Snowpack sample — Loveland Pass, Silver Plume, Colorado, USA (2/11/26, 12:00 PM MST)
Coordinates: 39.663, -105.886
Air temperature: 35 °F
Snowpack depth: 82 cm
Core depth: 20 cm
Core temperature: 17.6 °F
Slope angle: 13°, slope face: 12°
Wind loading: high
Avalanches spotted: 1
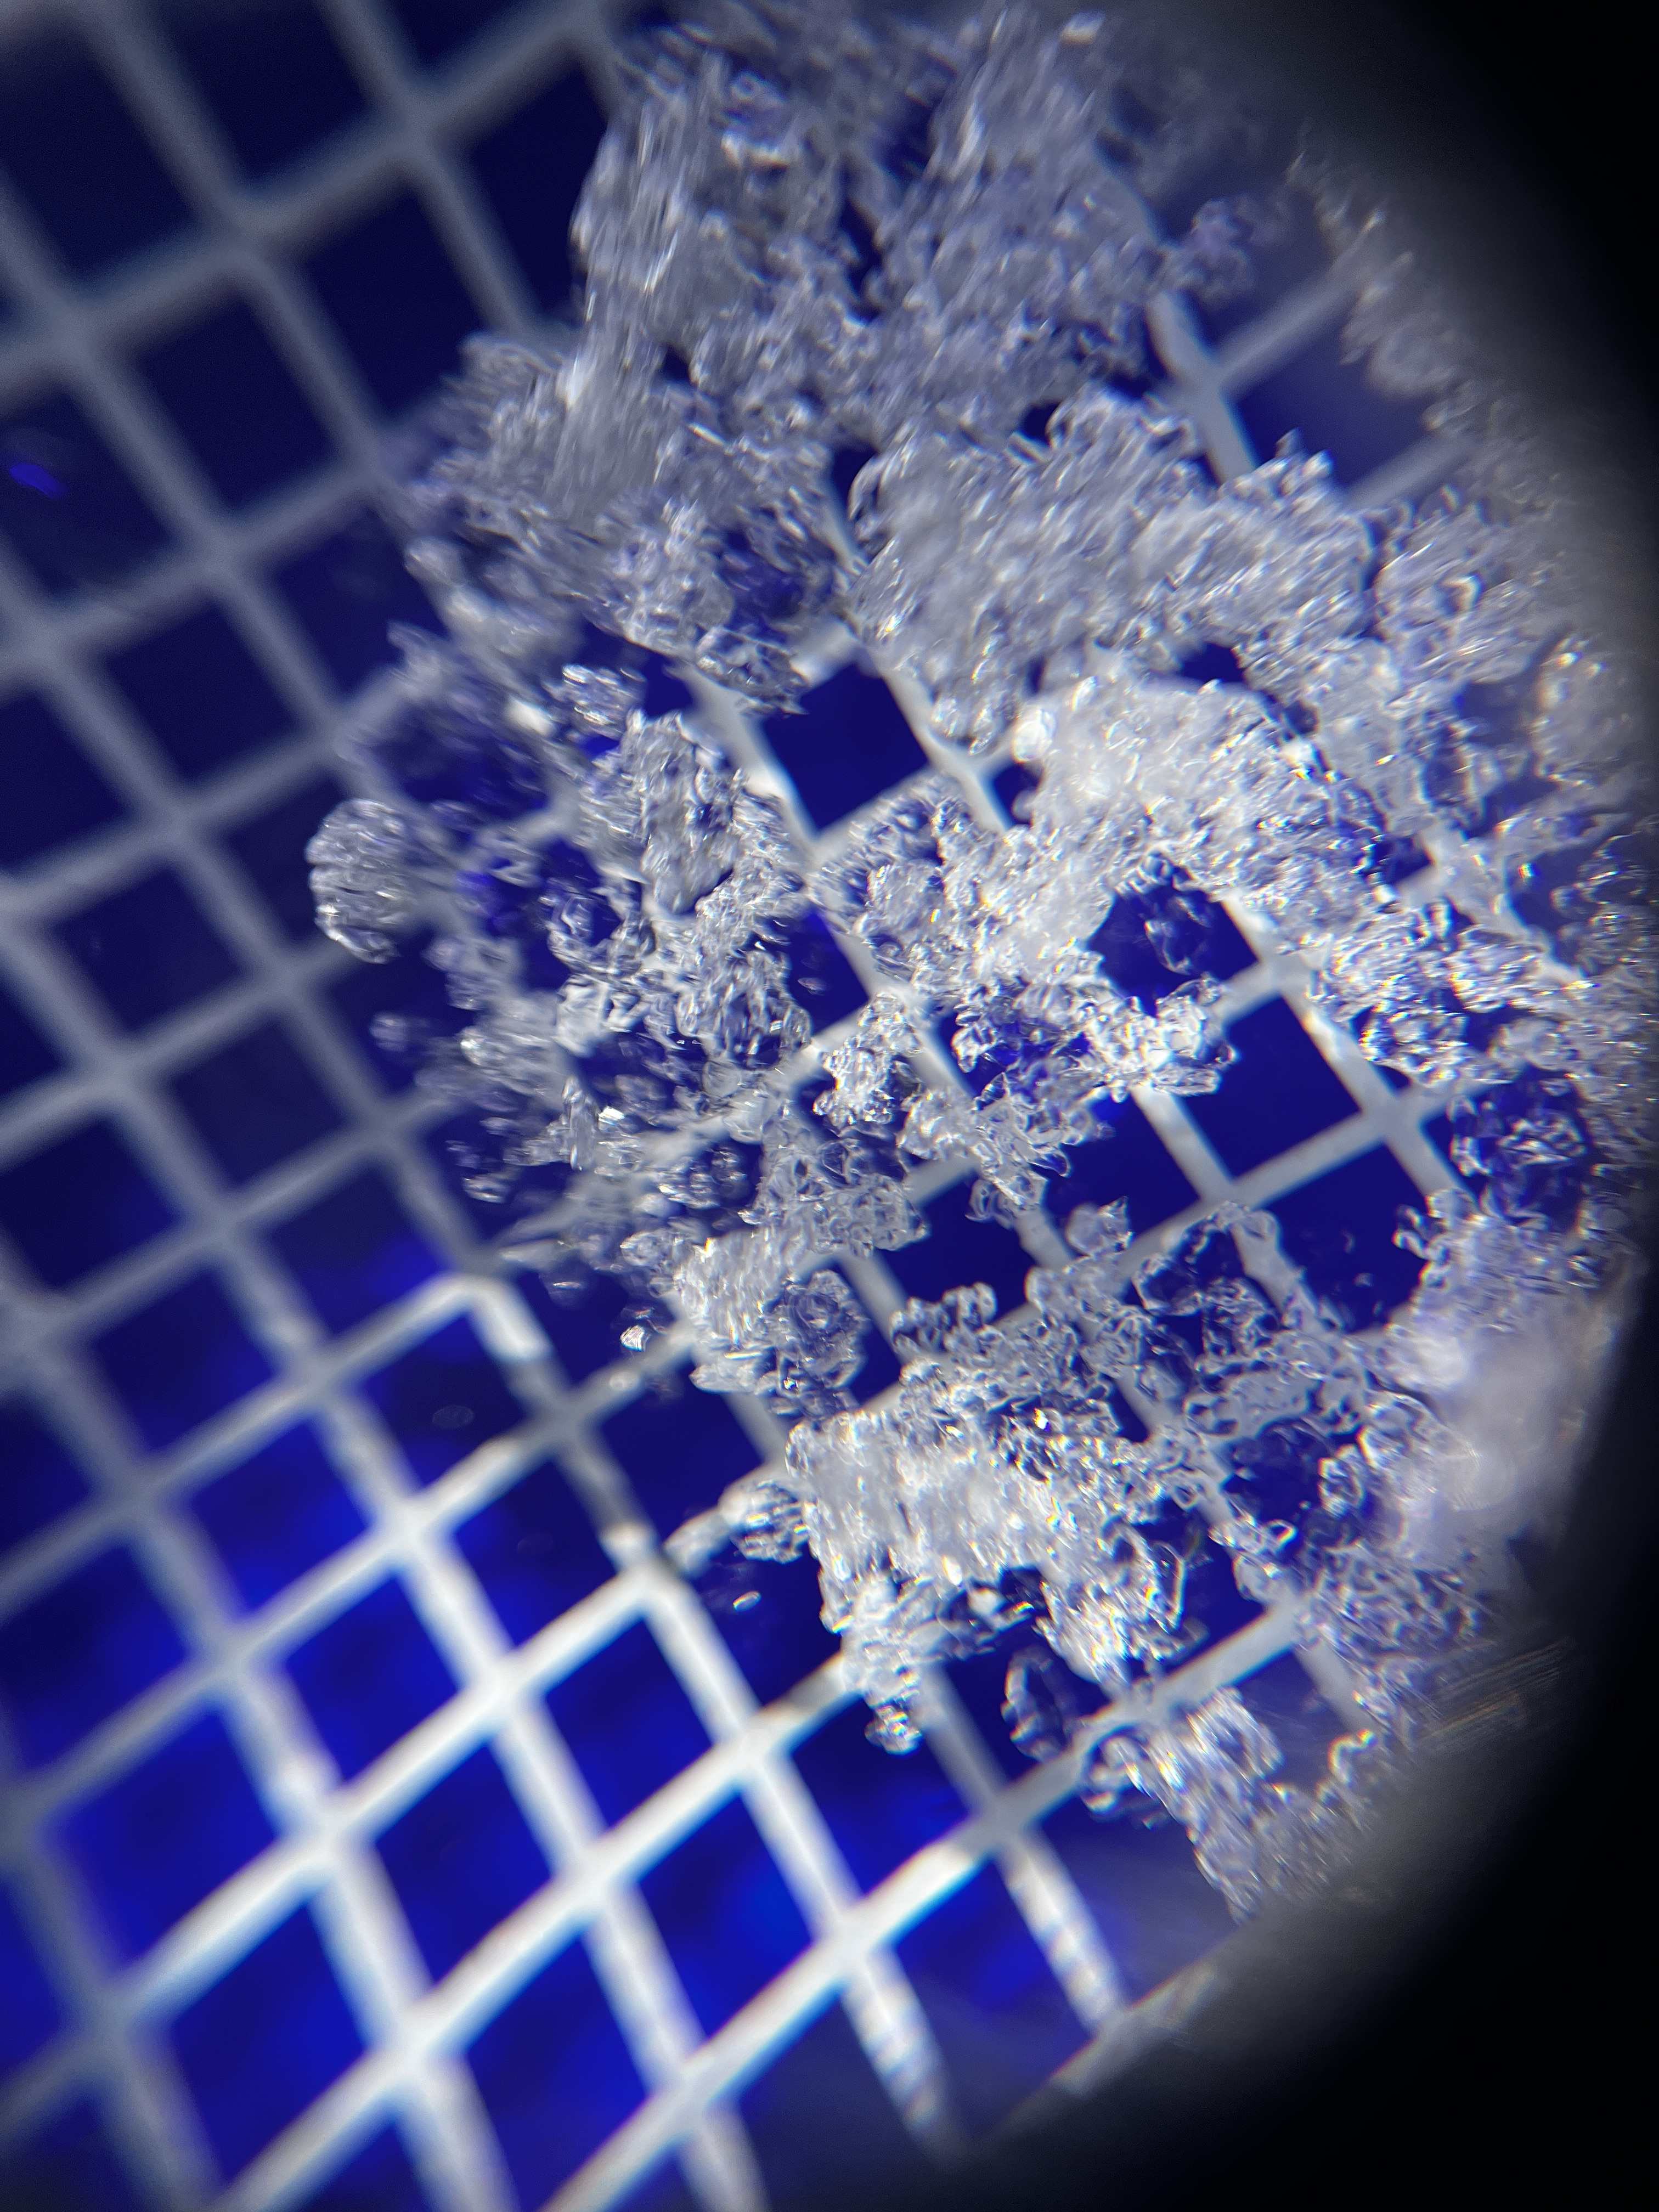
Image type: magnified_profile
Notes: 1 small avalanche spotted on the north side of the bowl, lots of wind loading